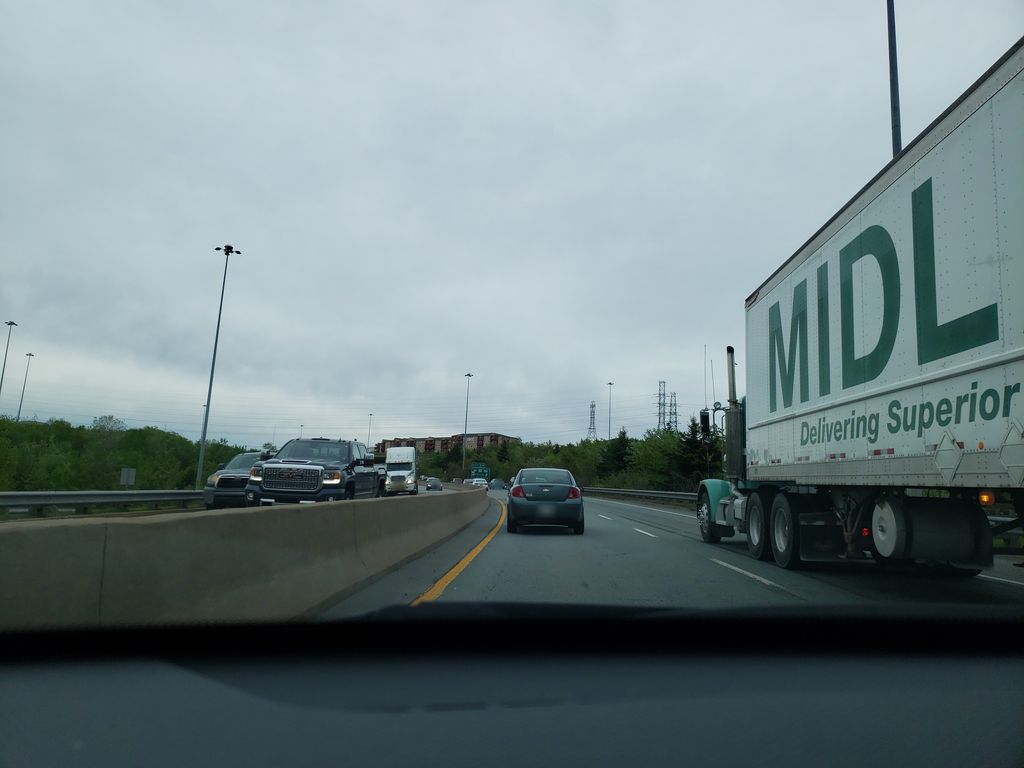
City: halifax